Question: I am trying to create contact bubbles in the 'MultiAutoCompleteTextView' similiar to how it is implemented in the Google+ app. Below is a screen shot:

.
I have tried to extend the 'DynamicDrawableSpan' class in order to get a spannable drawable in the background of a span of text
'''
public class BubbleSpan extends DynamicDrawableSpan {
private Context c;
public BubbleSpan(Context context) {
super();
c = context;
}
@Override
public Drawable getDrawable() {
Resources res = c.getResources();
Drawable d = res.getDrawable(R.drawable.oval);
d.setBounds(0, 0, 100, 20);
return d;
}
}
'''
Where my oval.xml drawable is defined as so:
'''
<?xml version="1.0" encoding="utf-8"?>
<shape xmlns:android="http://schemas.android.com/apk/res/android" android:shape="rectangle">
<solid android:color="#352765"/>
<padding android:left="7dp" android:top="7dp"
android:right="7dp" android:bottom="7dp" />
<corners android:radius="6dp" />
</shape>
'''
In my Activity class that has the 'MulitAutoCompleteTextView', I set the bubble span like so:
'''
final Editable e = tv.getEditableText();
final SpannableStringBuilder sb = new SpannableStringBuilder();
sb.append("some sample text");
sb.setSpan(new BubbleSpan(getApplicationContext()), 0, 6, Spannable.SPAN_EXCLUSIVE_EXCLUSIVE);
e.append(sb);
'''
However, instead of the oval shape displaying behind the first 6 characters in the string, the characters are not visible and there is no oval drawable in the background.
If i change the BubbleSpan's getDrawable() method to use a .png instead of a shape drawable:
'''
public Drawable getDrawable() {
Resources res = c.getResources();
Drawable d = res.getDrawable(android.R.drawable.bottom_bar);
d.setBounds(0, 0, 100, 20);
return d;
}
'''
Then the .png will show up but the characters in the string that are a part of the span will not show up. How can I make it so that the characters in the span are displayed in the foreground, meanwhile a custom shape drawable gets displayed in the background?
I attempted to also use an 'ImageSpan' instead of subclassing 'DynamicDrawableSpan' but was unsuccessful.
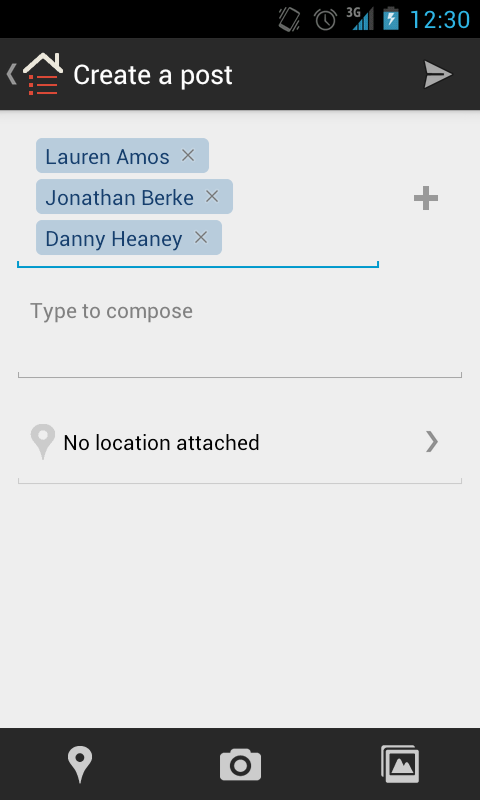
Answer: Thanks @chrish for all the help. So here is how i did it:
'''
final SpannableStringBuilder sb = new SpannableStringBuilder();
TextView tv = createContactTextView(contactName);
BitmapDrawable bd = (BitmapDrawable) convertViewToDrawable(tv);
bd.setBounds(0, 0, bd.getIntrinsicWidth(),bd.getIntrinsicHeight());
sb.append(contactName + ",");
sb.setSpan(new ImageSpan(bd), sb.length()-(contactName.length()+1), sb.length()-1,Spannable.SPAN_EXCLUSIVE_EXCLUSIVE);
to_input.setText(sb);
public TextView createContactTextView(String text){
//creating textview dynamically
TextView tv = new TextView(this);
tv.setText(text);
tv.setTextSize(20);
tv.setBackgroundResource(R.drawable.oval);
tv.setCompoundDrawablesWithIntrinsicBounds(0, 0, R.drawable.ic_clear_search_api_holo_light, 0);
return tv;
}
public static Object convertViewToDrawable(View view) {
int spec = MeasureSpec.makeMeasureSpec(0, MeasureSpec.UNSPECIFIED);
view.measure(spec, spec);
view.layout(0, 0, view.getMeasuredWidth(), view.getMeasuredHeight());
Bitmap b = Bitmap.createBitmap(view.getMeasuredWidth(), view.getMeasuredHeight(),
Bitmap.Config.ARGB_8888);
Canvas c = new Canvas(b);
c.translate(-view.getScrollX(), -view.getScrollY());
view.draw(c);
view.setDrawingCacheEnabled(true);
Bitmap cacheBmp = view.getDrawingCache();
Bitmap viewBmp = cacheBmp.copy(Bitmap.Config.ARGB_8888, true);
view.destroyDrawingCache();
return new BitmapDrawable(viewBmp);
}
'''